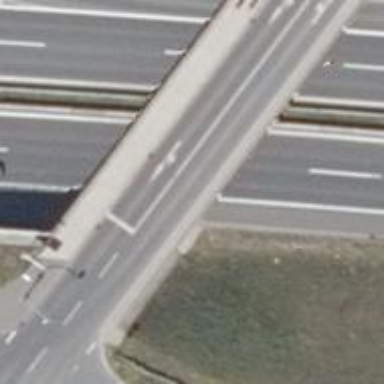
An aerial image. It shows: Secondary road with bridge.